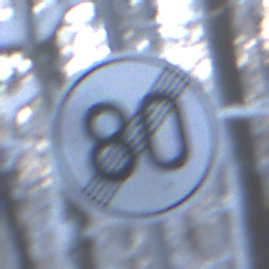
Verkehrszeichen: EndeGeschwindigkeit80
Umgebung: Outdoor, Nature
Tageszeit: MorningAfternoon
Wetter: Clear
Licht: Natural
Jahreszeit: Winter
Kontrast: LowContrast